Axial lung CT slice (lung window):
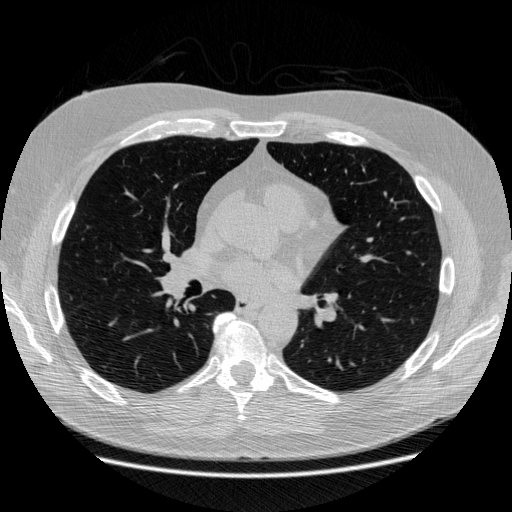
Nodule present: no